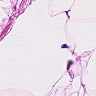
Metastatic tissue present: no